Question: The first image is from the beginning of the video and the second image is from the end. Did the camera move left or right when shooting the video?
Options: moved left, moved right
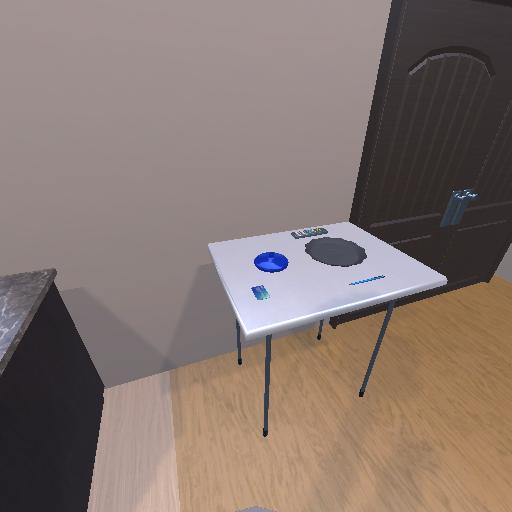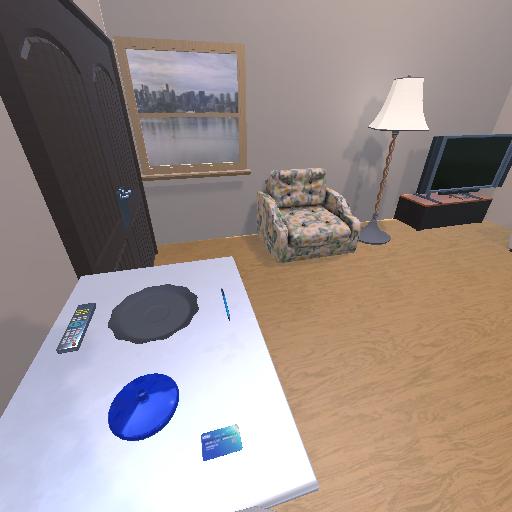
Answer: moved left